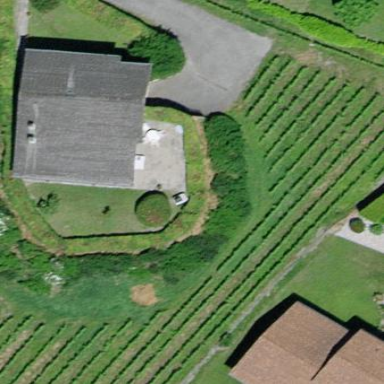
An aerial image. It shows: Vineyard with grape crops.